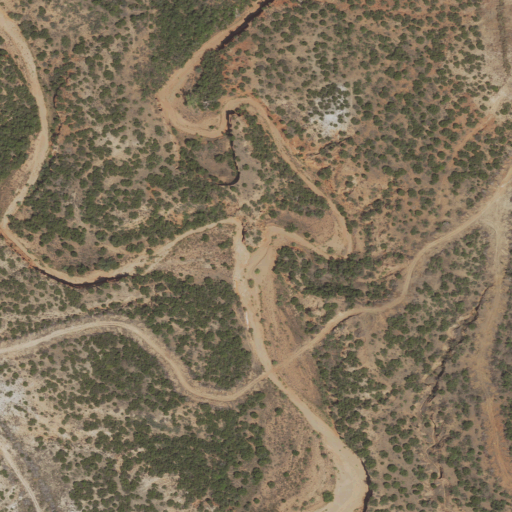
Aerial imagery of valley in Texas named Dobbs Hollow containing shrub, evergreen forest, grassland, and mixed forest